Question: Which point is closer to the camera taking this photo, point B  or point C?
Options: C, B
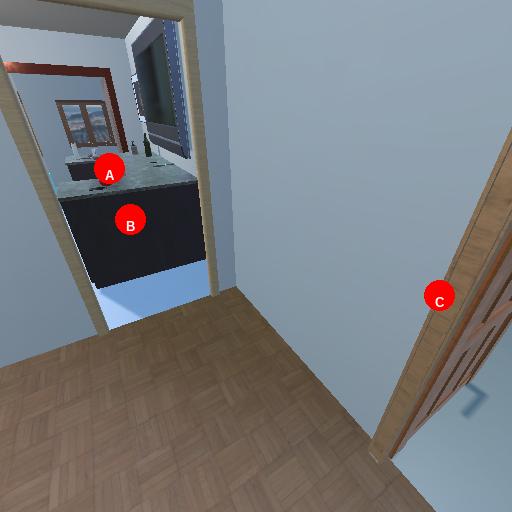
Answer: C